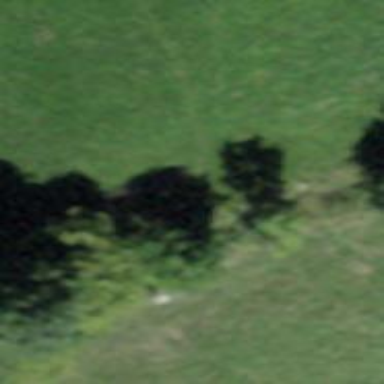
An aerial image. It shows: Brown bench in the vicinity.